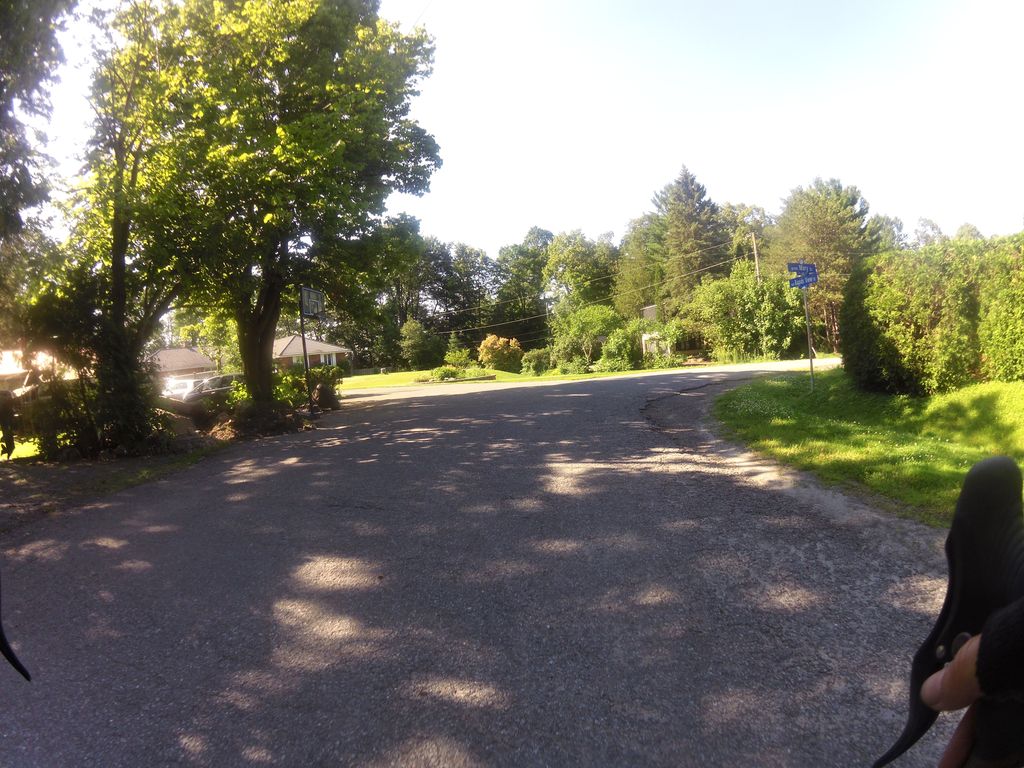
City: ottawa-gatineau